【题型】选择题　【知识点】平面几何　【难度】easy
已知：如图, $\triangle AOB$ 是 $\triangle COD$ 绕点 $O$ 逆时针方向旋转 $60^\circ$ 后所得的图形, 点 $C$ 恰好在 $AB$ 上, $\angle AOD = 130^\circ$。则$\angle D$ 的度数是( )

A. $40^\circ$

B. $50^\circ$

C. $60^\circ$

D. $70^\circ$

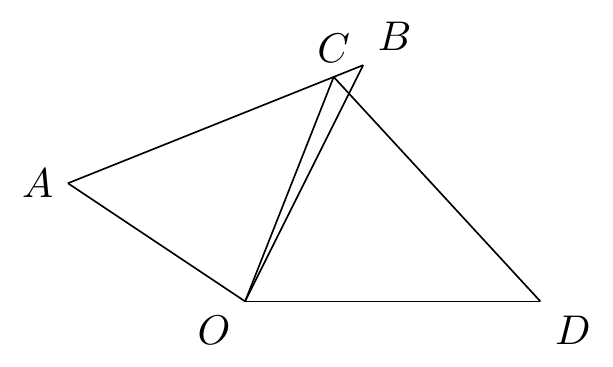
【解答】
解：由旋转的性质得：$\angle AOC = 60^\circ$, $\angle A = \angle OCD$, $OA = OC$,

$\therefore$ $\triangle AOC$ 是等边三角形,

$\therefore$ $\angle A = 60^\circ$,

$\therefore$ $\angle OCD = 60^\circ$,

$\because$ $\angle AOD = 130^\circ$,

$\therefore$ $\angle COD = \angle AOD - \angle AOC = 70^\circ$,

$\therefore$ $\angle D = 180^\circ - \angle COD - \angle OCD = 180^\circ - 70^\circ - 60^\circ = 50^\circ$,

故选：B。